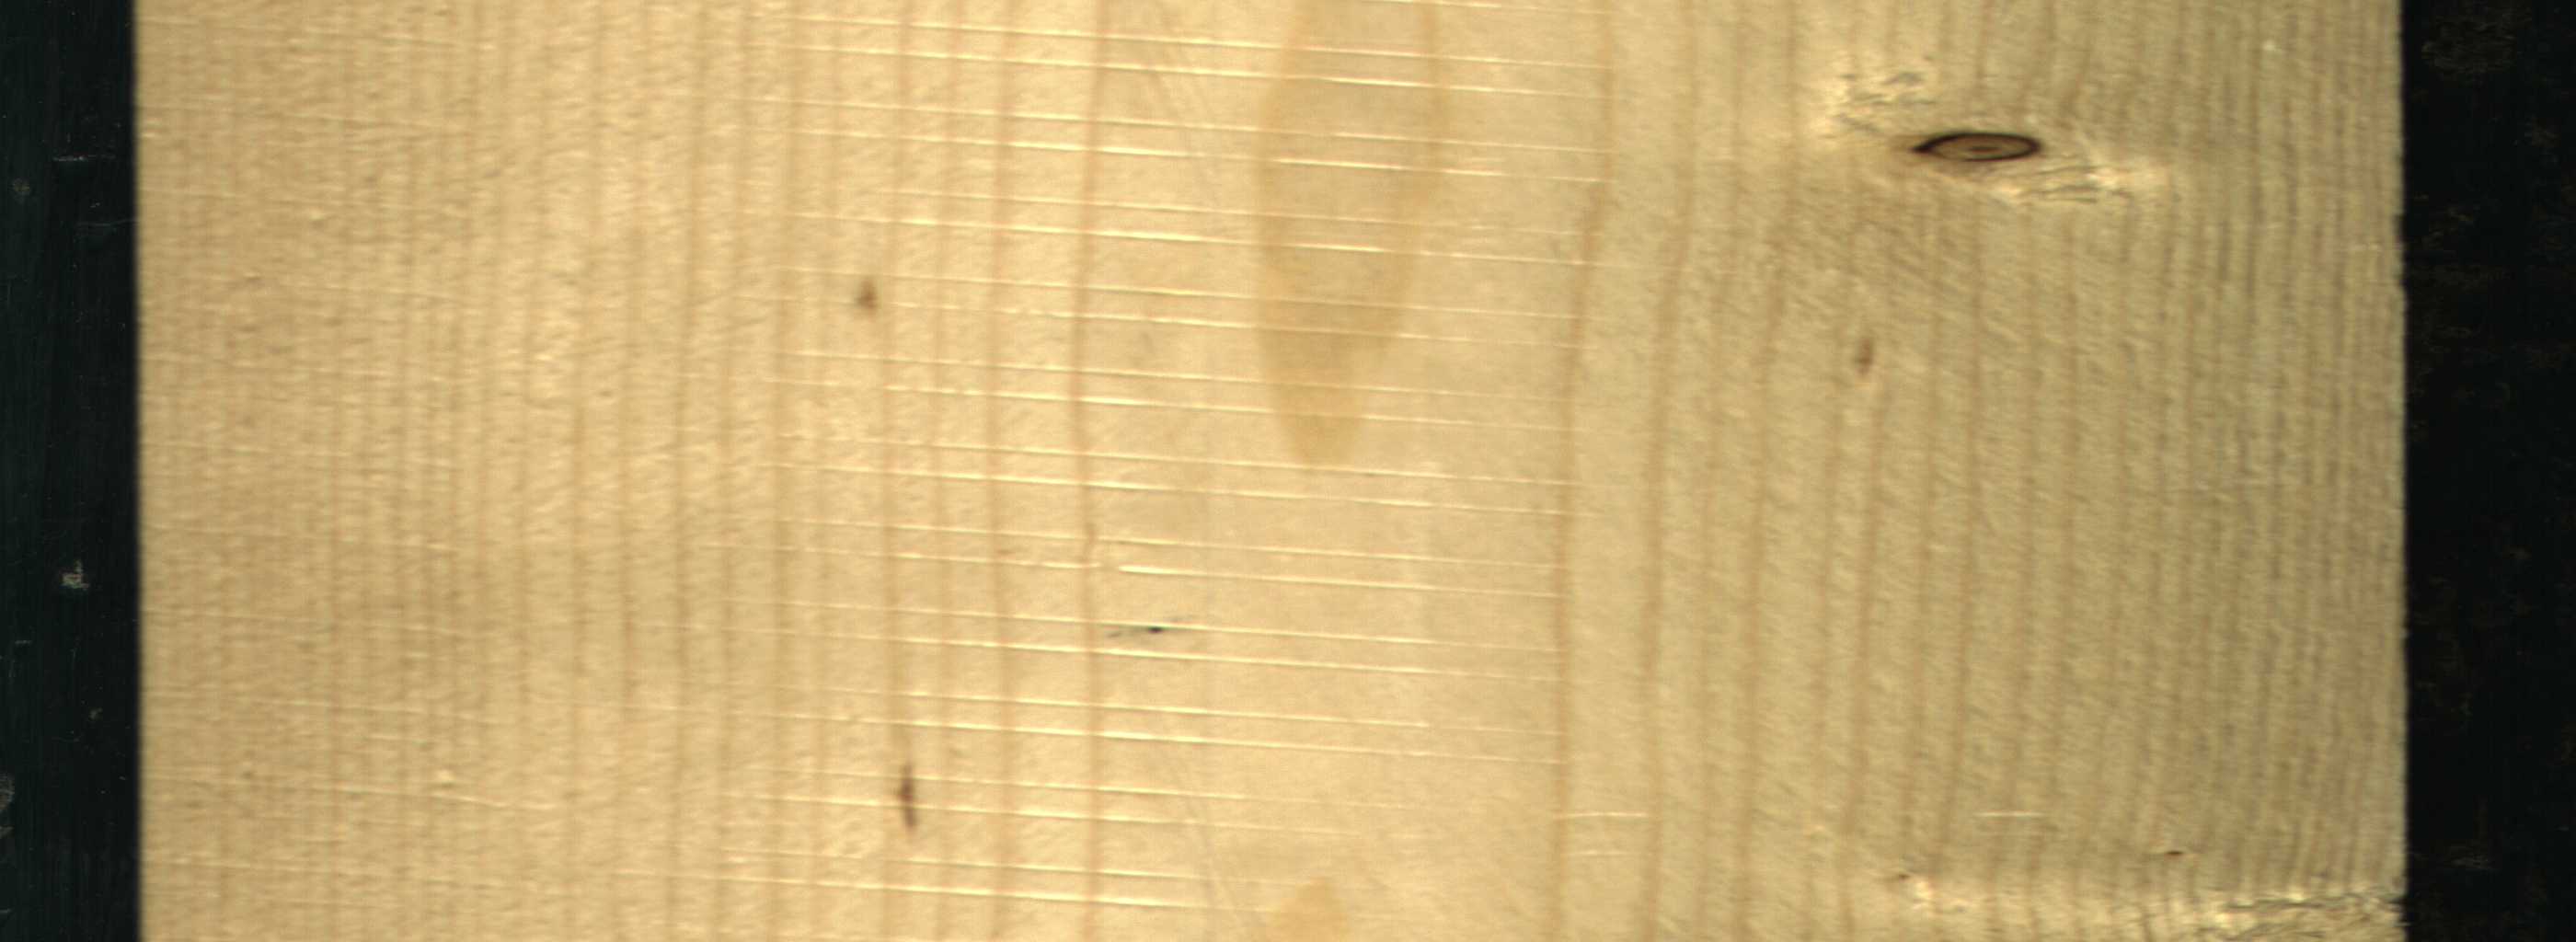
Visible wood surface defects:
Dead_Knot